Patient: sex F, age 47
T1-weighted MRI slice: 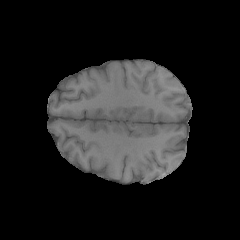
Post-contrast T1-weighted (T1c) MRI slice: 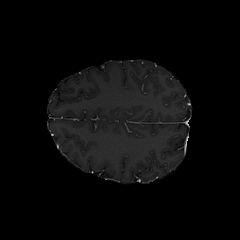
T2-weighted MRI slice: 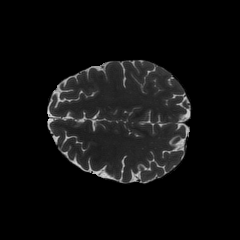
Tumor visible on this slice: no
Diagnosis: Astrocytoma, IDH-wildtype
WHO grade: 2